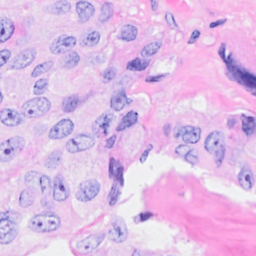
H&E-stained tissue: Breast